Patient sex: F
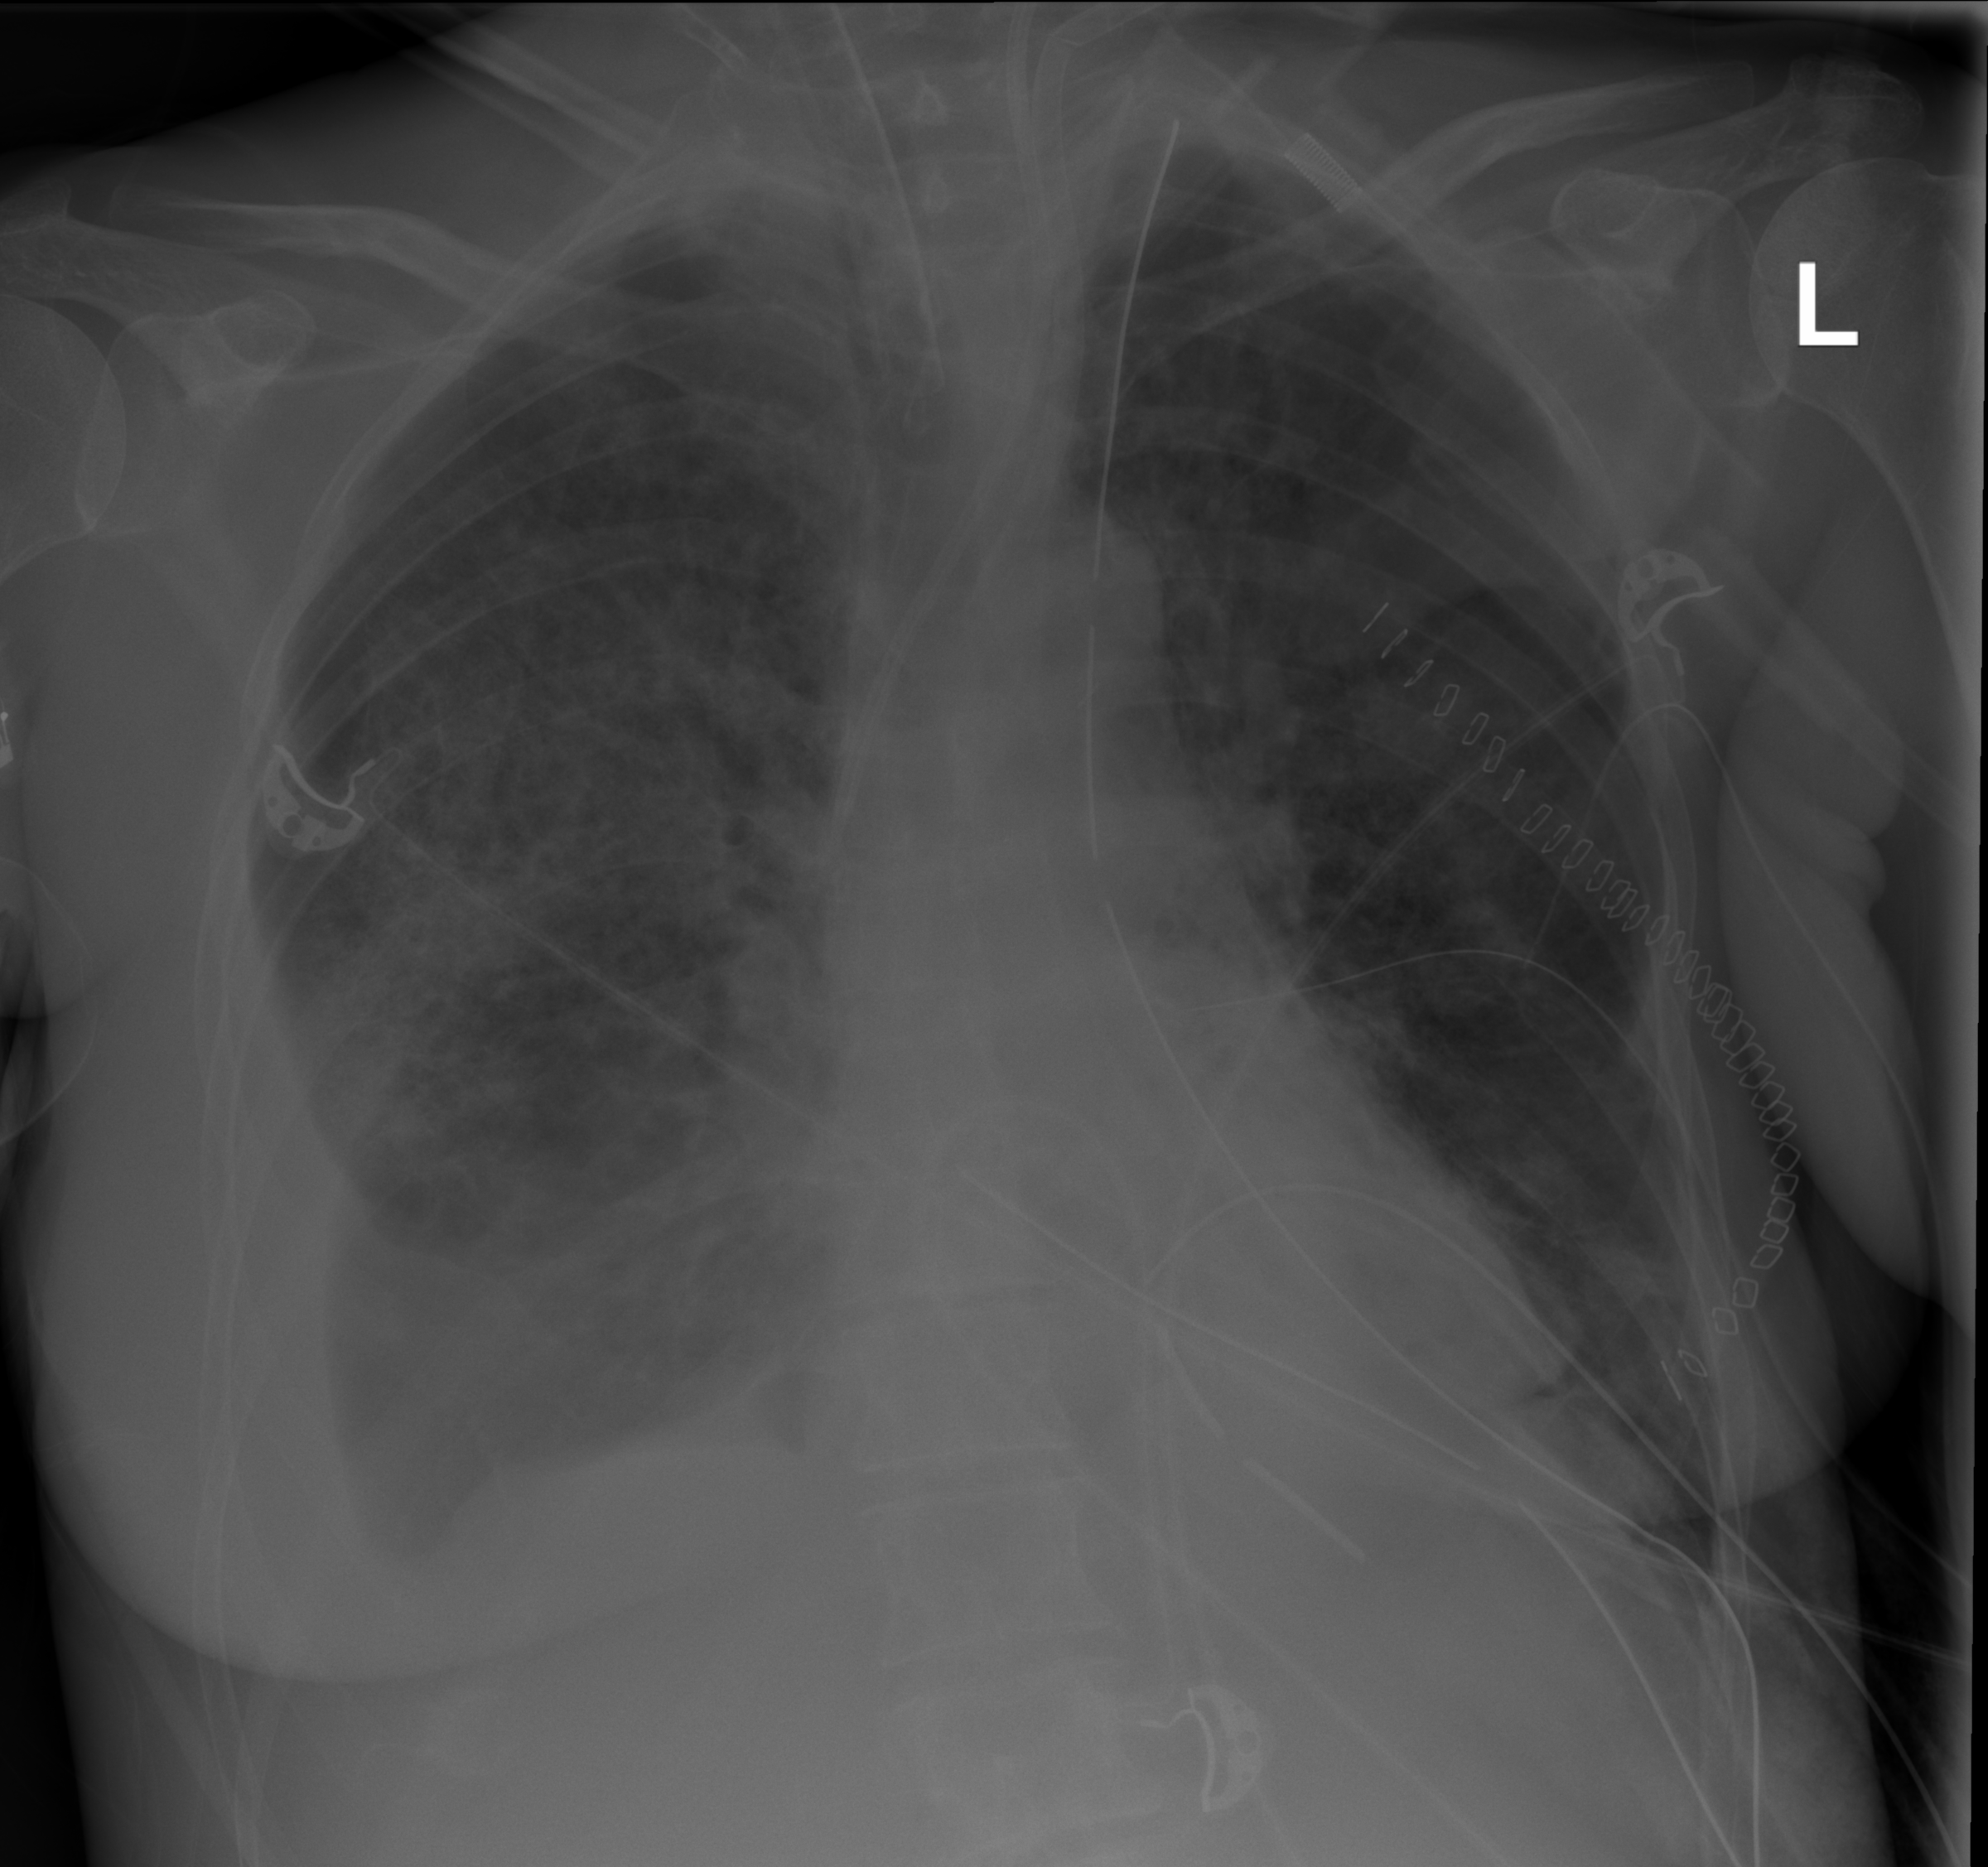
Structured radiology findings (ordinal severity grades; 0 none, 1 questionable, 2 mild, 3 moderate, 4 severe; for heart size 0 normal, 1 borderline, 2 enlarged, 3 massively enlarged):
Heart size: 0
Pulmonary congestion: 0
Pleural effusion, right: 2
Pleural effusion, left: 0
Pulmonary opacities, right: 3
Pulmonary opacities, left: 0
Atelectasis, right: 2
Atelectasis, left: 0